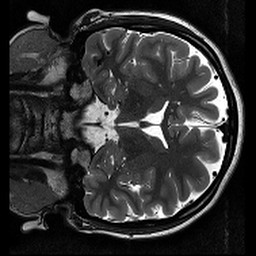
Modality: T2w
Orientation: coronal